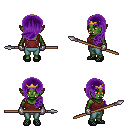
a pixel art fantasy rpg character, female body template, orc, green skin, maroon pirate shirt, teal pants, purple left-swept hairstyle, gold tiara, metal gloves, ghillies, spear, four views (front, back, left, right), 2x2 character sprite sheet, small pixel art, hard edges, no anti-aliasing